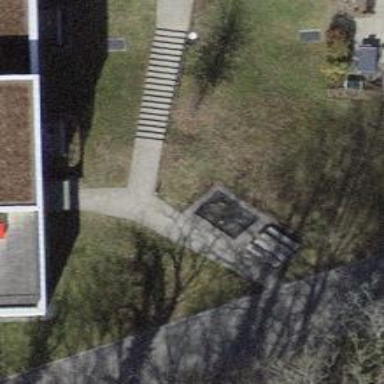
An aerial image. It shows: Set of steps on the road.